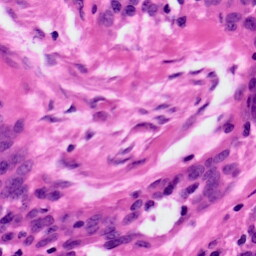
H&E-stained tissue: Ovarian